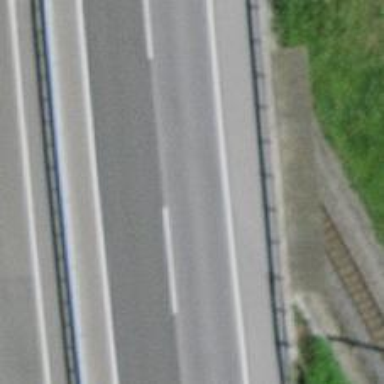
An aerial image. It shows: Asphalt motorway link.